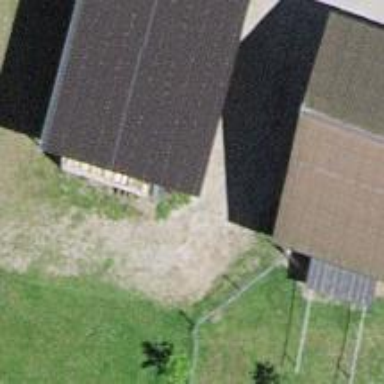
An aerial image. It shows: Driveway with fine gravel surface.